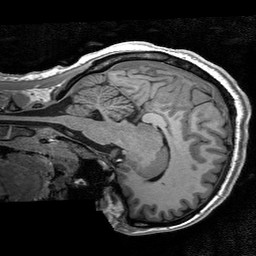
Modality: T1w
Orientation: sagittal
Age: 21
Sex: female